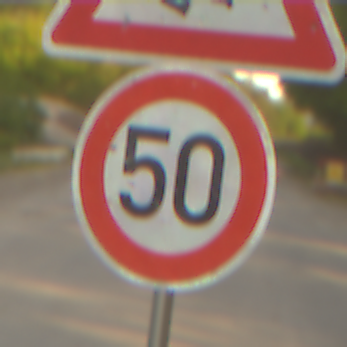
Verkehrszeichen: Geschwindigkeit50
Zusatzzeichen oben: AmphibienwanderungLinks
Umgebung: Outdoor, RoadRail
Tageszeit: SunriseSunset
Wetter: Clear
Licht: Natural
Jahreszeit: NotSpecified
Kontrast: LowContrast